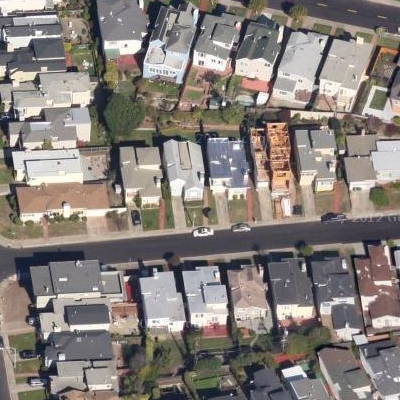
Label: Resident